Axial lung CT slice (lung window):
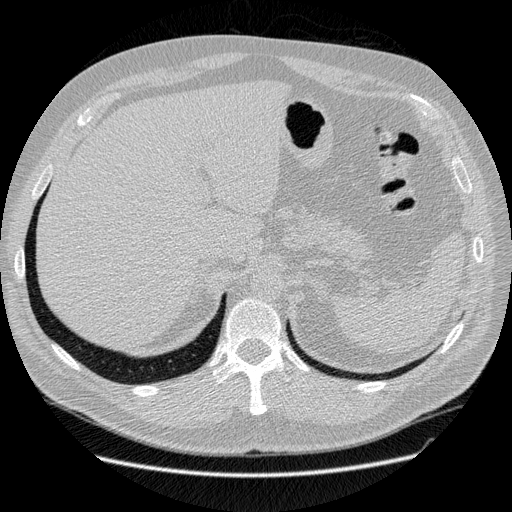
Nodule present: no